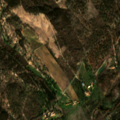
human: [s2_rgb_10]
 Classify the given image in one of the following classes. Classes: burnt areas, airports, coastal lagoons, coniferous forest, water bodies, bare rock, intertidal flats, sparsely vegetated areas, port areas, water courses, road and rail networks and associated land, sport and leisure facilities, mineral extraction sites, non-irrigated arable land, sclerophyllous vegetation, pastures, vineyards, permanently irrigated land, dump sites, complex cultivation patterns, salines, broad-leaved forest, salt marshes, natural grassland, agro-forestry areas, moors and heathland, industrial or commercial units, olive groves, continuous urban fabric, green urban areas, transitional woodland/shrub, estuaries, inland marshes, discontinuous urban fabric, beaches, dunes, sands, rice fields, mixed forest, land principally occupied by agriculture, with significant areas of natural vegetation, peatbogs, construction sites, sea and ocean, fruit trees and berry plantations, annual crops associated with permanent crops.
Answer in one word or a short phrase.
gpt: agro-forestry areas, broad-leaved forest, mixed forest, transitional woodland/shrub